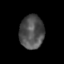
Tissue: skin
Cell type: Myeloid cells
Senescence score: 0.739
Nuclear area (px): 798
Mean DAPI intensity: 79.287